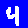
Digit: 4